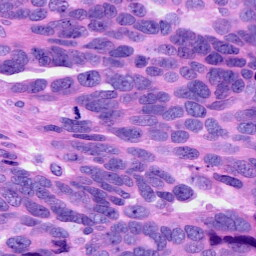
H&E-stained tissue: Ovarian